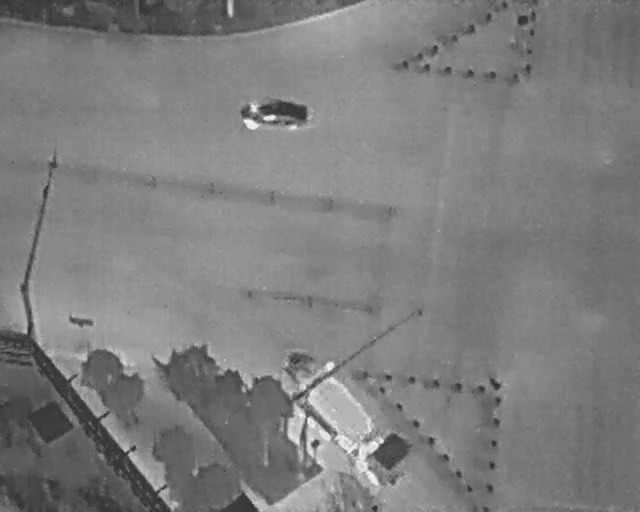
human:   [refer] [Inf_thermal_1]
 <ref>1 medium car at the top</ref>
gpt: <box>[[40, 15, 45, 29, 2]]</box>